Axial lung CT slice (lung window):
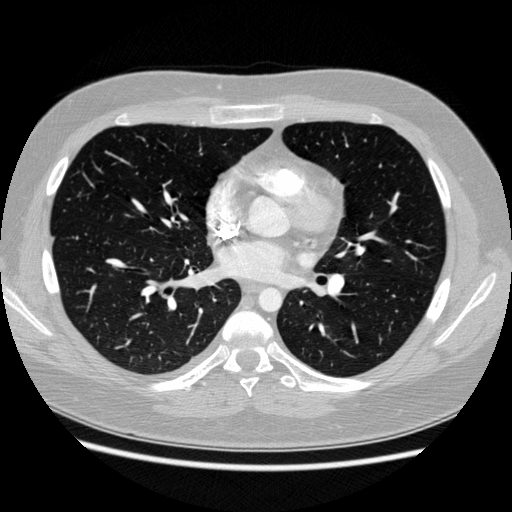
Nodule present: no